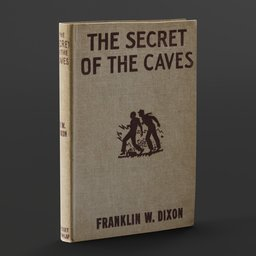
Label: tools